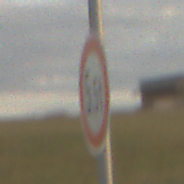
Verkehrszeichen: TatsaechlicheMasse
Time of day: SunriseSunset
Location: Outdoor (Nature)
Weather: PartlyCloudy
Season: NotSpecified
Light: Natural